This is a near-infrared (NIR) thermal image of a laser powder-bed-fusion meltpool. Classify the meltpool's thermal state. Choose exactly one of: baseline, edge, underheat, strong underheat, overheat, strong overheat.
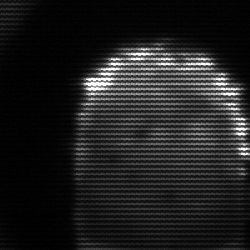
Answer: baseline